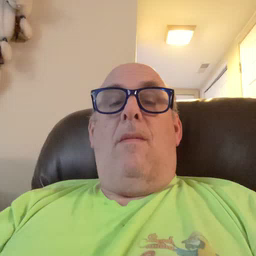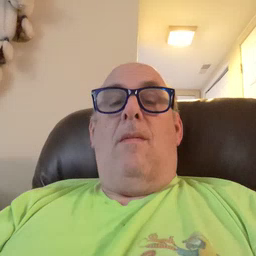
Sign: grandma